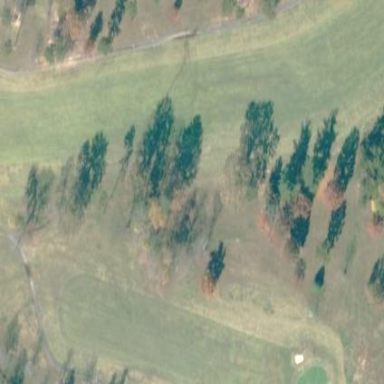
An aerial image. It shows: Scenic golf fairway.